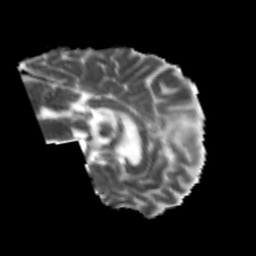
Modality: MD
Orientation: sagittal
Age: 25
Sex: male
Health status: healthy
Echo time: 0.074 s